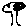
Label: tree